Question: I'm new to this and it's hard for me to even ask my question right because I don't know the right terminology. I've done some objective c coding so I'm a little bit beyond beginner except when it comes to working with UIs.
I would like to know the best practices to accomplish this - i.e. the right way.
I have a window with some buttons at the top of it. Below that is a region that will have an . This will be of variable size so to make it look nice I'd like to have the area behind it have a nice tiled pattern.
I've experimented with a few things that work but everything feels a bit hackish. Is there a control that automatically provides a tiled background and lets me put other controls inside of it? For that matter, is there any kind of control that allows putting other controls inside of it? (I'm used to this in GTK but it doesn't appear to be common in Cocoa)
Also, considering that the image can change sizes based on the buttons above, should I be using core animation and it's layers (I've read about them but not used them)?

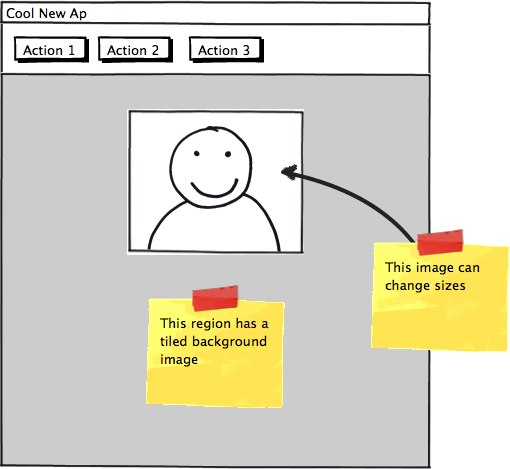
Answer: One fairly simple way to do this is to use a custom NSView subclass for the background view. In its -drawRect: method, write code to take the image and draw it repeatedly to fill the bounds of the view. The algorithm to do this is pretty simple. Start at the top left (or any corner really), draw the image, then increment the x position by the width of the image, and draw again. When the x position exceeds the maximum x coordinate of the view, increment y by the height of the image and draw the next row, and so on until you've filled the whole thing. This should do the trick:
'''
@interface TiledBackgroundView : NSView
@end
@implementation TiledBackgroundView
- (void)drawRect:(NSRect)dirtyRect
{
NSRect bounds = [self bounds];
NSImage *image = ...
NSSize imageSize = [image size];
// start at max Y (top) so that resizing the window looks to be anchored at the top left
for ( float y = NSHeight(bounds) - imageSize.height; y >= -imageSize.height; y -= imageSize.height ) {
for ( float x = NSMinX(bounds); x < NSWidth(bounds); x += imageSize.width ) {
NSRect tileRect = NSMakeRect(x, y, imageSize.width, imageSize.height);
if ( NSIntersectsRect(tileRect, dirtyRect) ) {
NSRect destRect = NSIntersectionRect(tileRect, dirtyRect);
[image drawInRect:destRect
fromRect:NSOffsetRect(destRect, -x, -y)
operation:NSCompositeSourceOver
fraction:1.0];
}
}
}
}
@end
'''